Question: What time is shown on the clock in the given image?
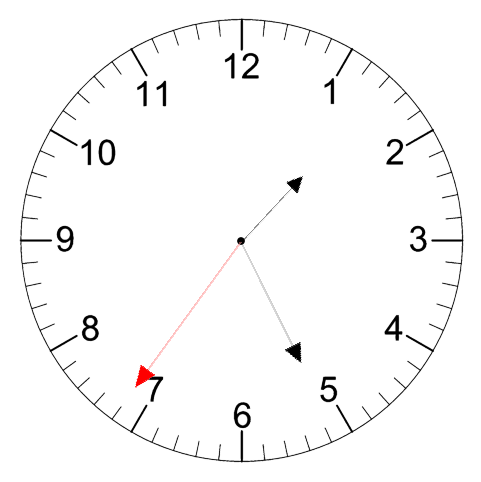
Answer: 01:25:36